Question: I want to make a game where the playing pieces can move around. When I click on a playing piece it shows all available moves were I can go like this:

Red represents legal moves and dark gray represents a wall.
I have created a grid and buttons in it. When I click on a button, I subtract or add the available step count to the button index in the grid. For example if my piece can move 3 places, I subtract 3 from the index of the button and get the available position to the left of the piece. Then I do the same for all other directions. It looks something like this:
'''
For each i as button in grid
Select case grid.indexof(i)
Case grid.getindex(currentPlayingPiece) - 3 'Left
i.background = brushes.red
Case grid.getindex(currentPlayingPiece) + 3 'Right
i.background = brushes.red
Case grid.getindex(currentPlayingPiece) - grid.columndefinitions.count 'Top
i.background = brushes.red
...
Next
'''
Using this method it is very slow and cumbersome to get all available moves and not intuitive to get top and bottom moves. Also if there is a wall in the way and behind there's a available spot it shows that I can move to it. So my question is: is there a better method to accomplish this?
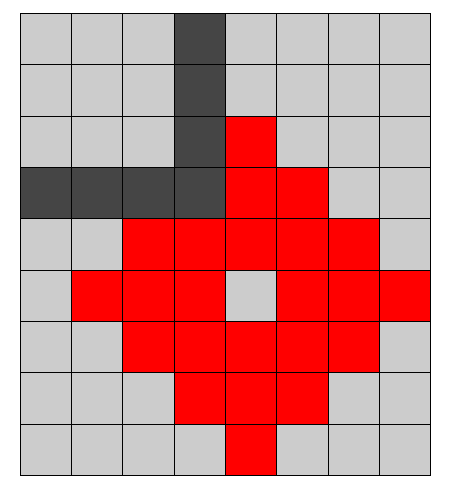
Answer: If you prefer not to use an "advanced" algorithm involving graphs or similar solutions, there are a couple of simpler things you might try.
Firstly, creating a variable instead of calling getIndex() a bunch of times might save a few cycles.
Secondly, I would try to use the absolute of each position to evaluate, and so calculate the distance without having to check once for each direction (+ or -); Maybe something like this:
'''
dim currentButtonIndex as Integer = grid.getIndex(currentPlayingPiece)
For each i as button in grid
dim indexToEvaluate as Integer = grid.indexOf(i)
If (Math.Abs(indexToEvaluate - currentButtonIndex) = 3) Then
i.background = brushes.red
End If
Next
'''